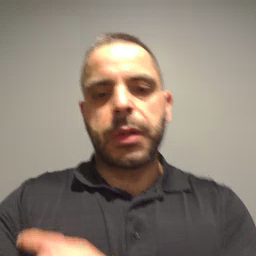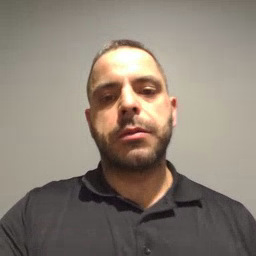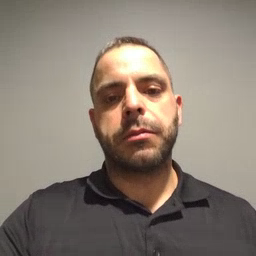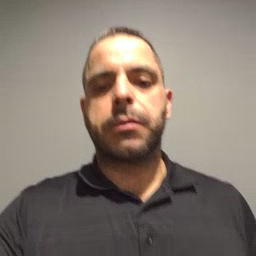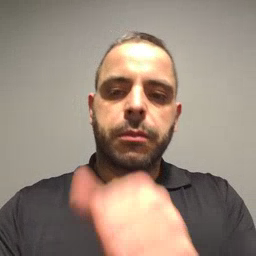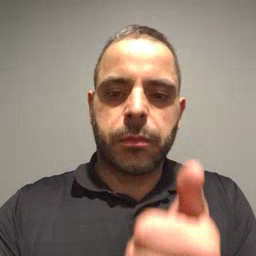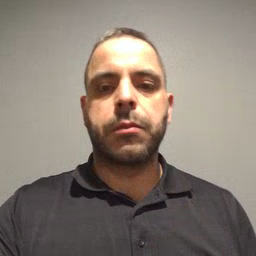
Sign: another